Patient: sex M, age 60
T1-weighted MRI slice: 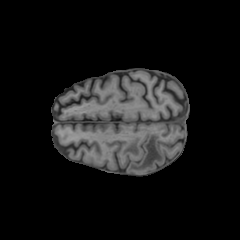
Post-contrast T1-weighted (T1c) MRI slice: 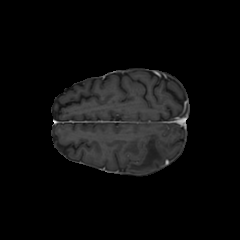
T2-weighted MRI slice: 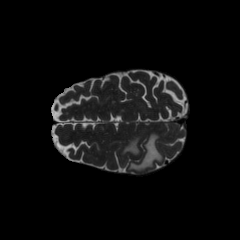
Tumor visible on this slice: yes
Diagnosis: Glioblastoma, IDH-wildtype
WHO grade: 4